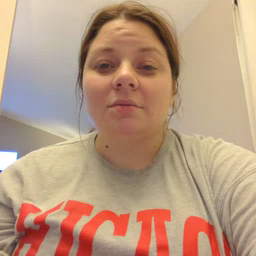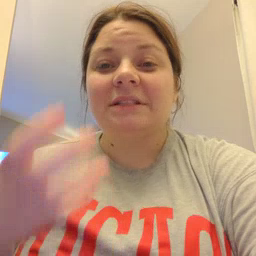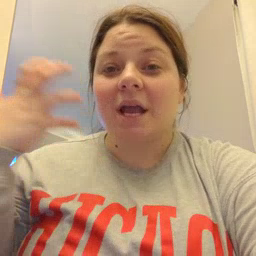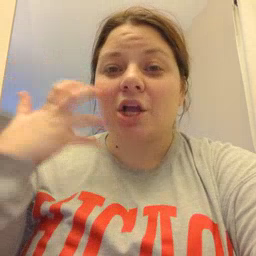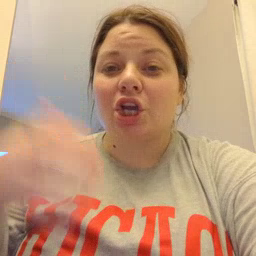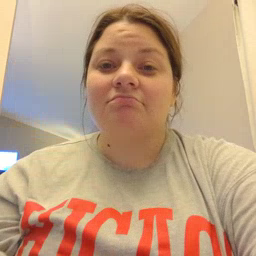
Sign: tiger